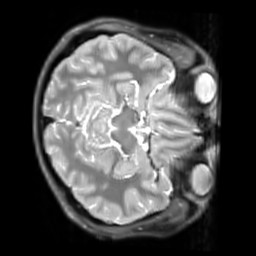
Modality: PDw
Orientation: axial
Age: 21
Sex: male
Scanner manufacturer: siemens
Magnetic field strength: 3 T
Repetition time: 11.88 s
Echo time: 0.014 s